Question: At the moment the 'CollectionViewController' looks like this:

The button images are colored icons generally and I am wondering how I can keep them that way without them changing the color.
The code I currently use simply sets the image for the 'UIButton'.
'''
cell.iconImageButton.setImage(UIImage(named: discover.name), for: UIControlState.normal)
'''
Any direction to the answer would be greatly appreciated! Thanks!
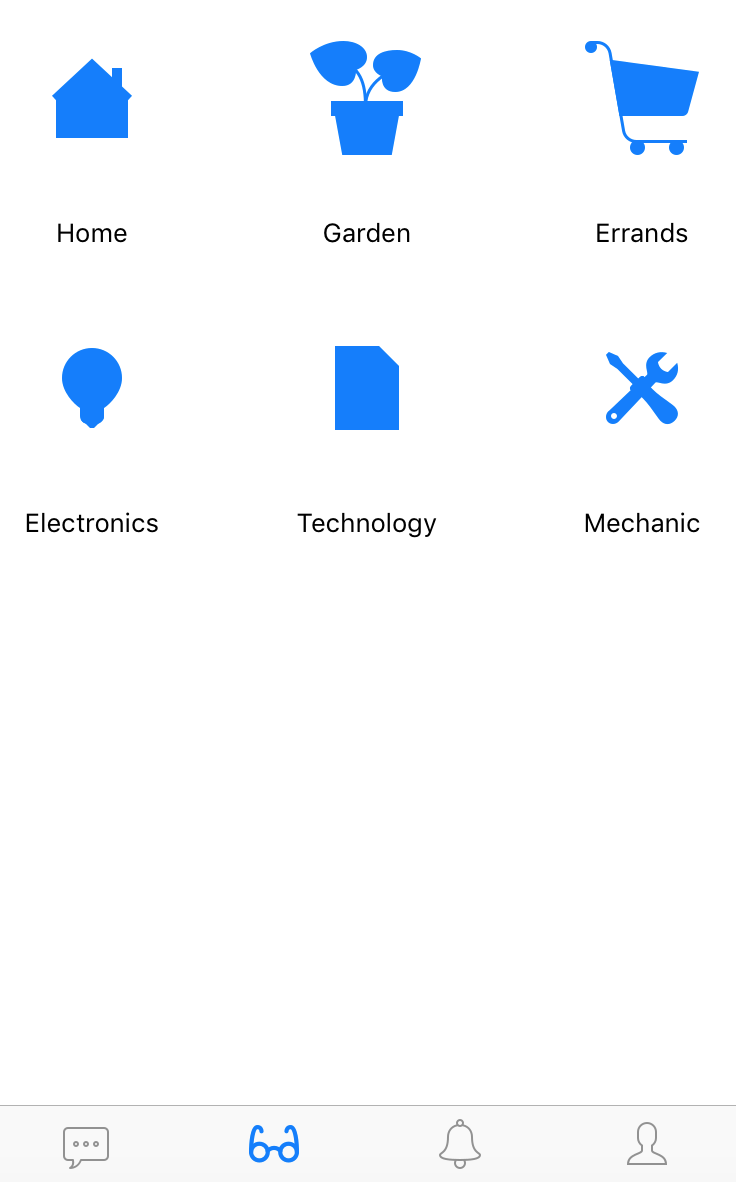
Answer: Use 'withRenderingMode' with your 'UIImage' object and set as 'alwaysOriginal'.
'''
cell.iconImageButton.setImage(UIImage(named: discover.name)!.withRenderingMode(.alwaysOriginal), for: UIControlState.normal)
'''